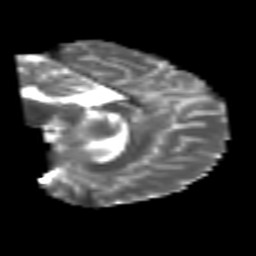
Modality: T2w
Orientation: sagittal
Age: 25
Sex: male
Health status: healthy